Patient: sex F, age 61
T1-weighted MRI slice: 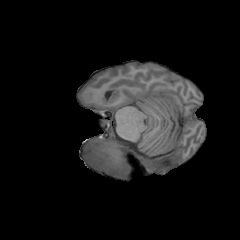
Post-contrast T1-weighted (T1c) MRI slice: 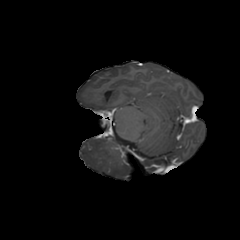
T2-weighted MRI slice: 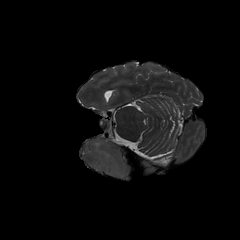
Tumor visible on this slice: yes
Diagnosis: Glioblastoma, IDH-wildtype
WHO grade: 4